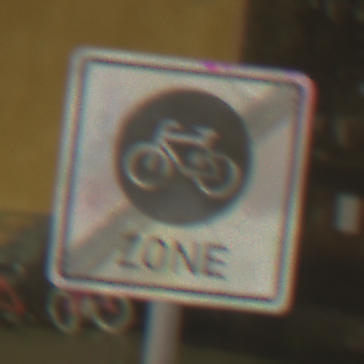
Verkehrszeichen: EndeFahrradzone
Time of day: Night
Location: Outdoor (Urban)
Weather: PartlyCloudy
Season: NotSpecified
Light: Artificial